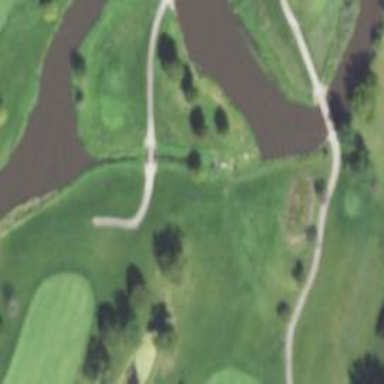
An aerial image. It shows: Path bridge used as golf cartpath.